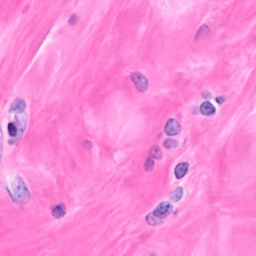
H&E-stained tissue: Breast